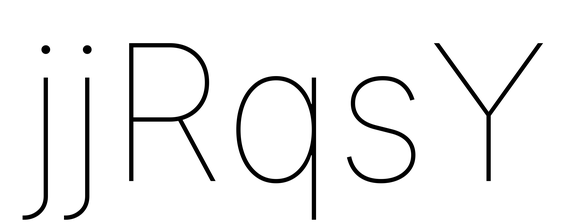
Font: Inter_Thin